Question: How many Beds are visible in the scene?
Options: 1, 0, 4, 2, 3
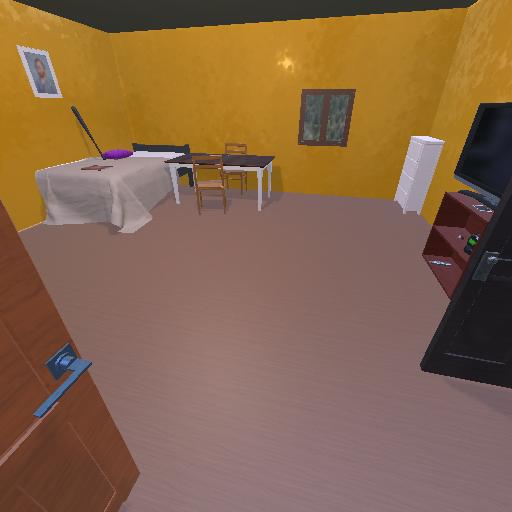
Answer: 1